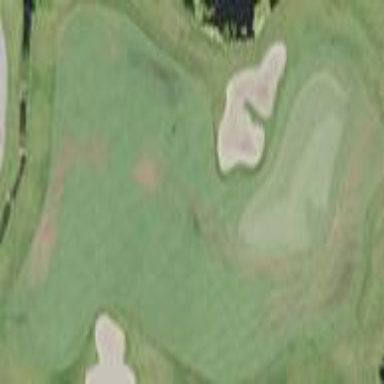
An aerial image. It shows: Grassy area designated as golf fairway.